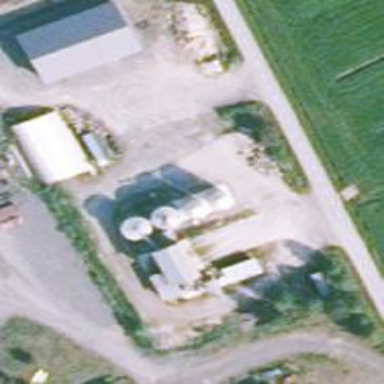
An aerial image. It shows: Silo.